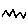
Label: zigzag